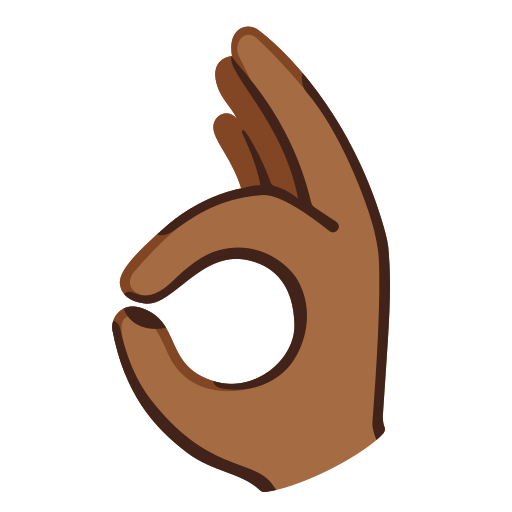
Emoji: 👌🏾